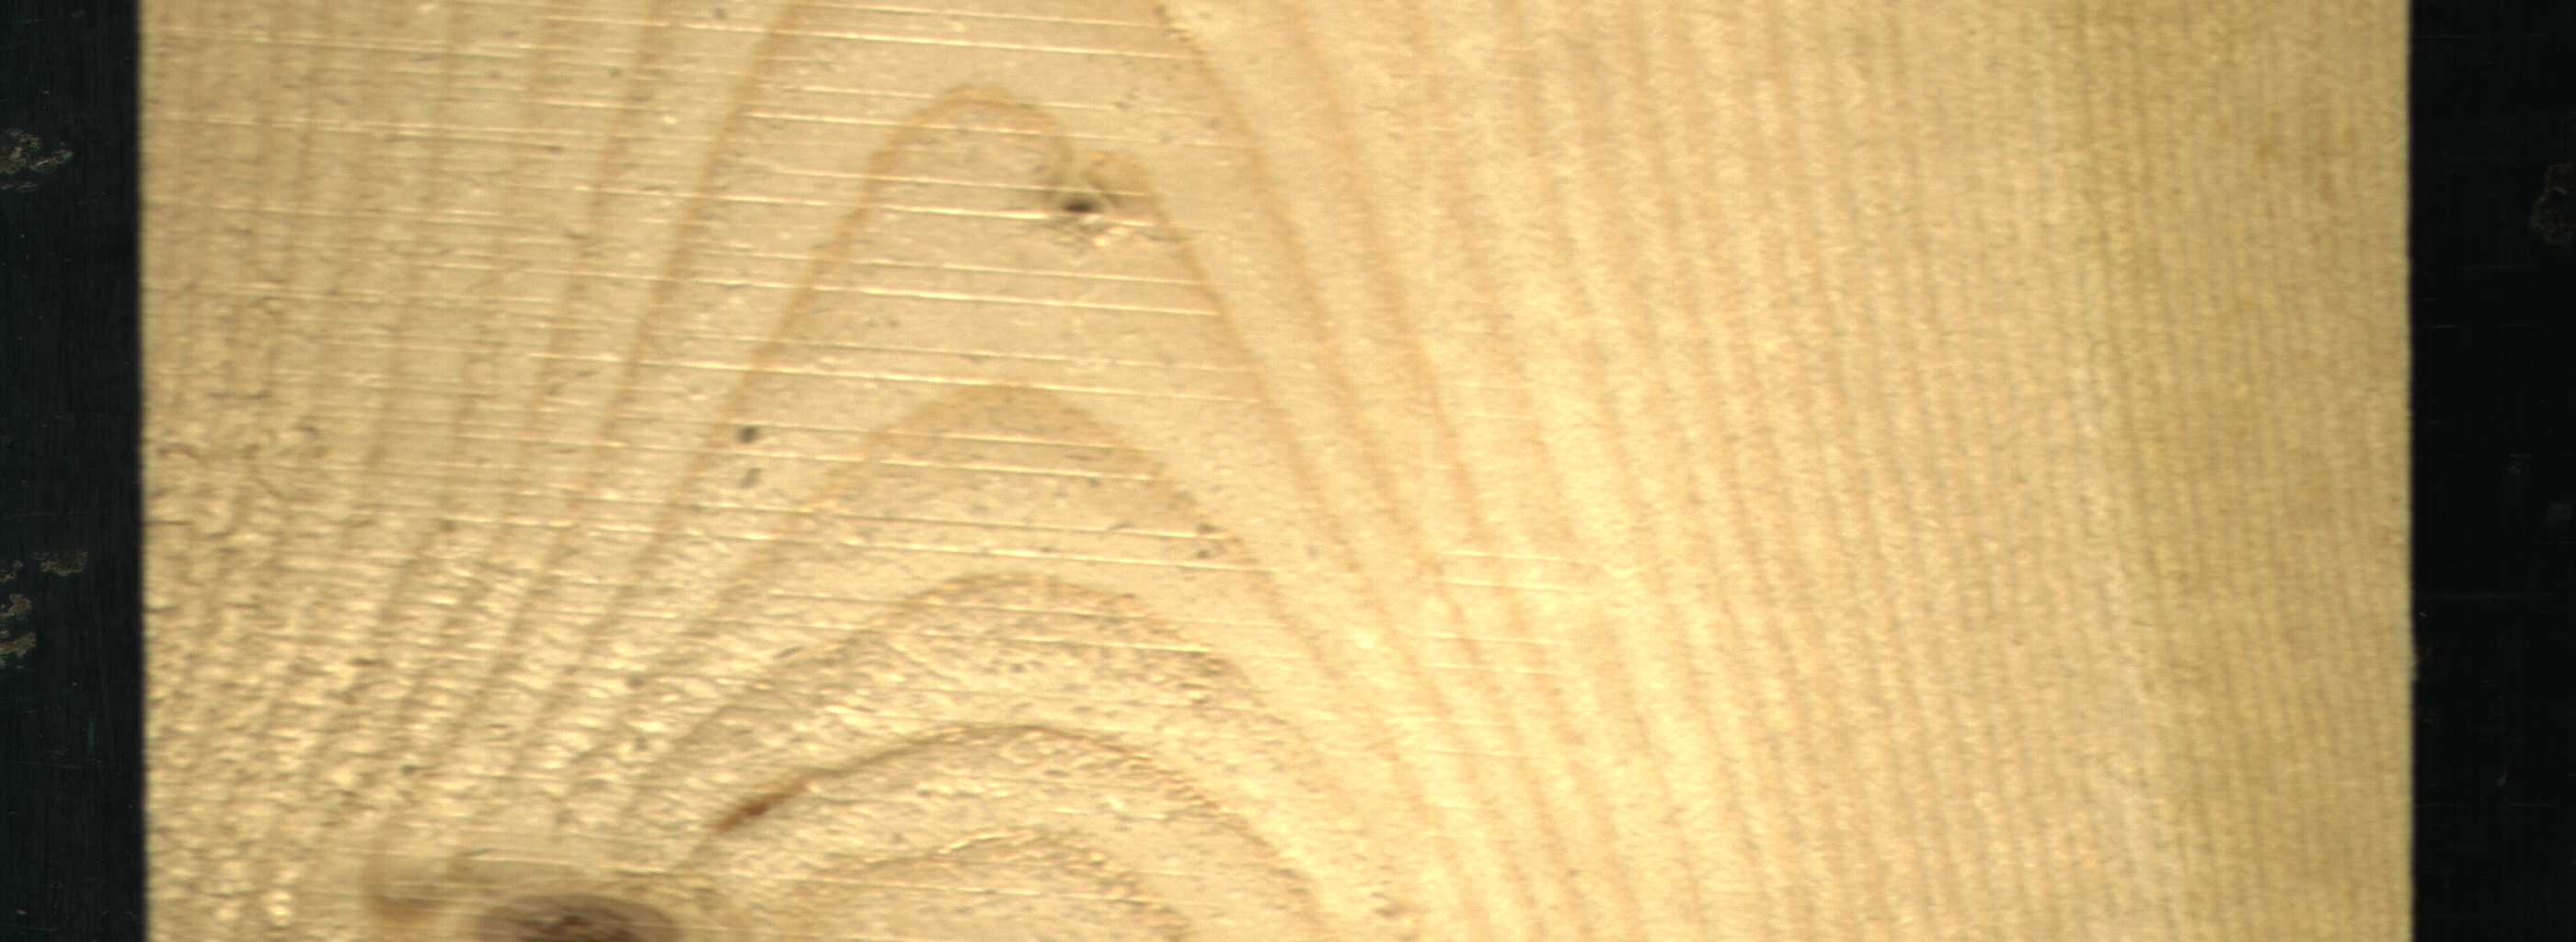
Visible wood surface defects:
Live_Knot
Live_Knot